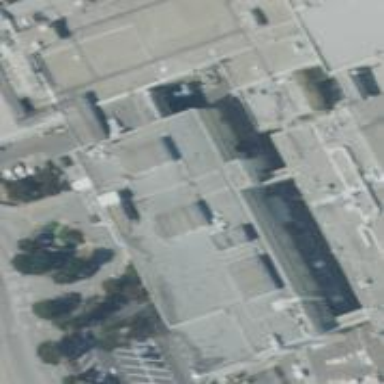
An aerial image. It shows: Industrial building.